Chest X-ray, PA view. Patient: 60 years old, sex F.
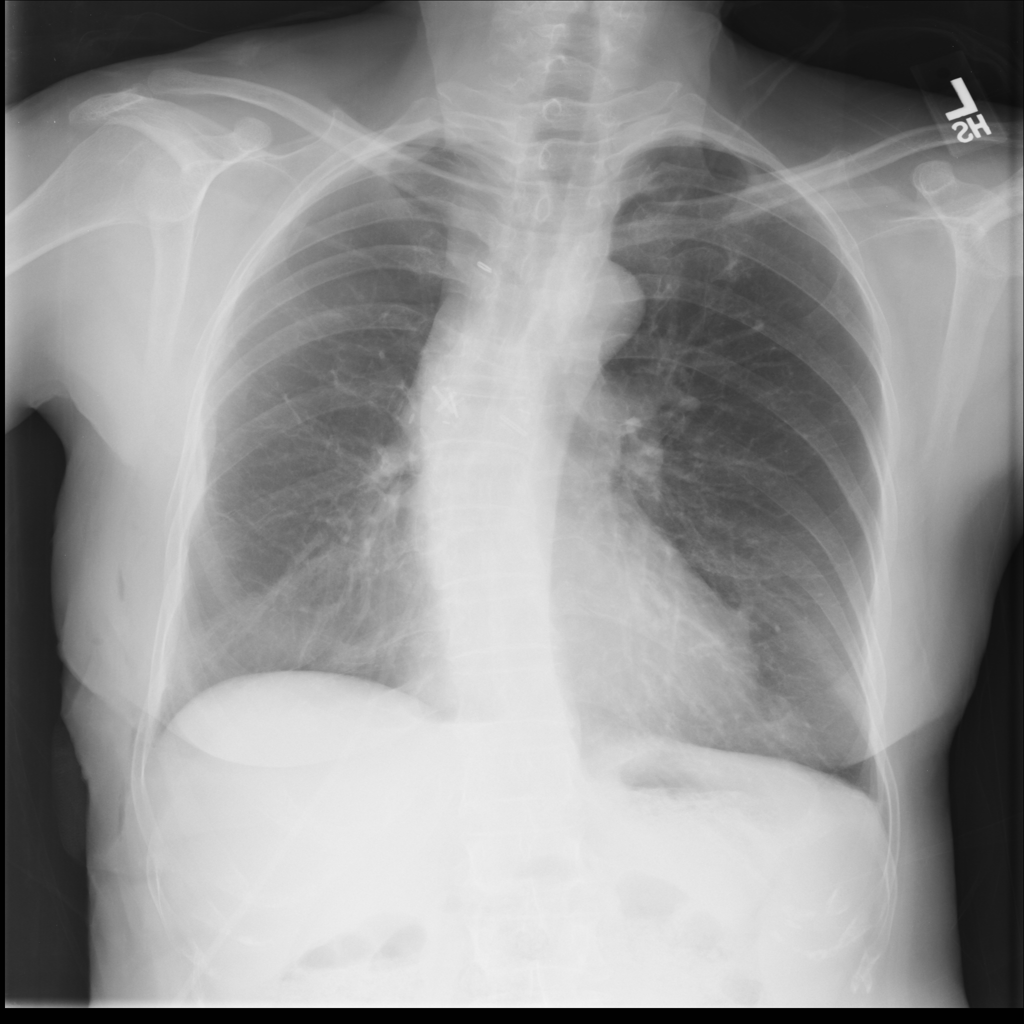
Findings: No Finding